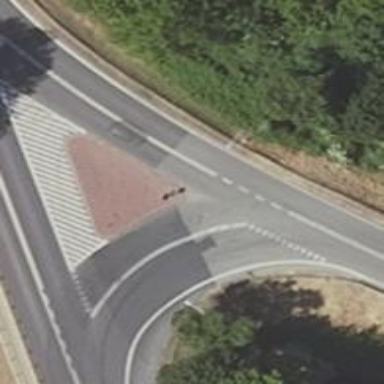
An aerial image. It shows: Road with "give way" sign.